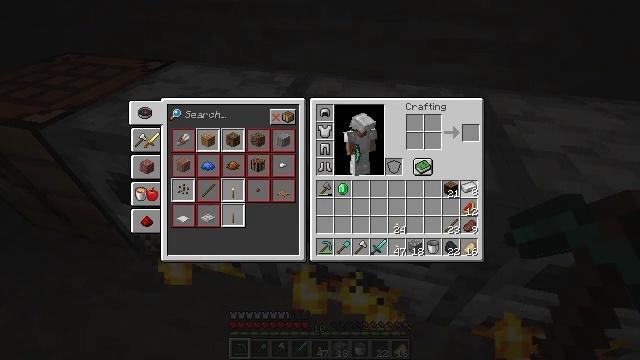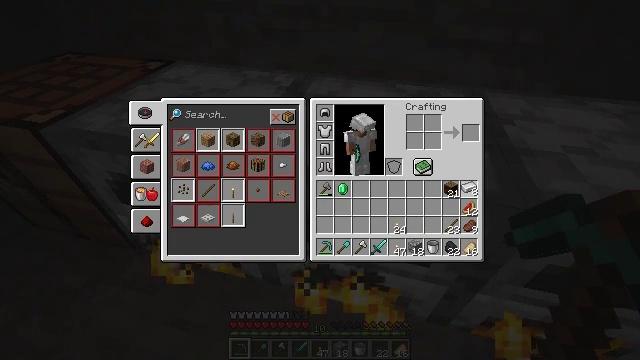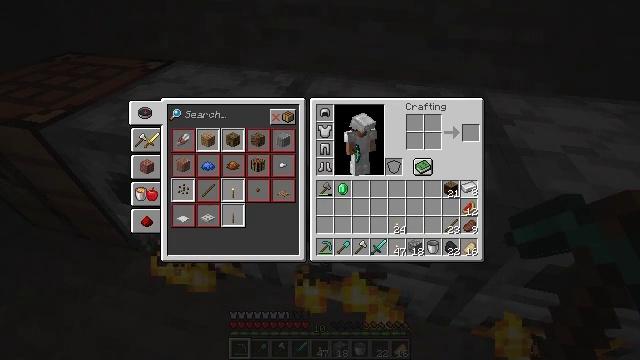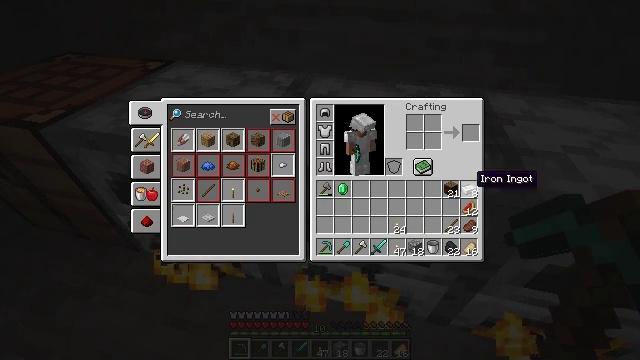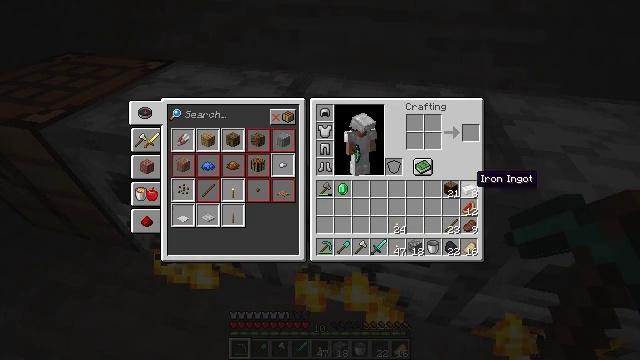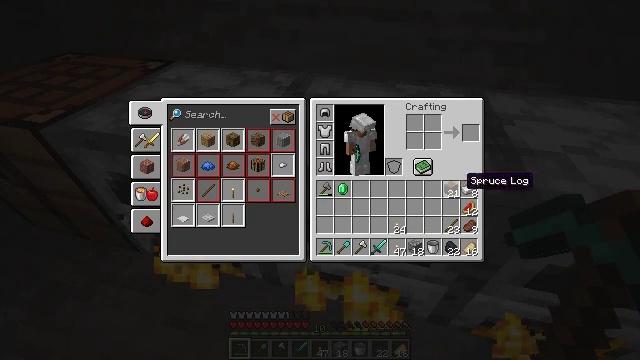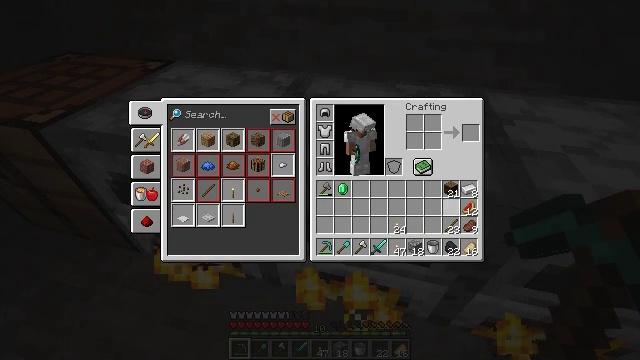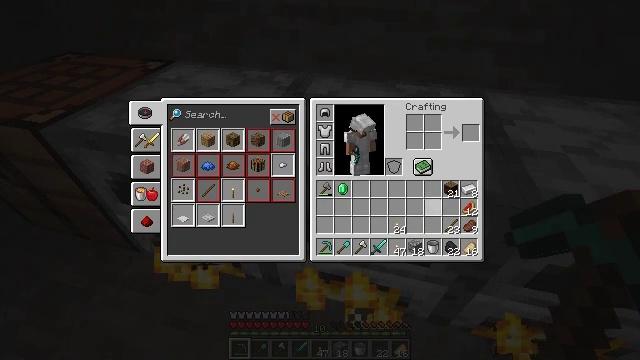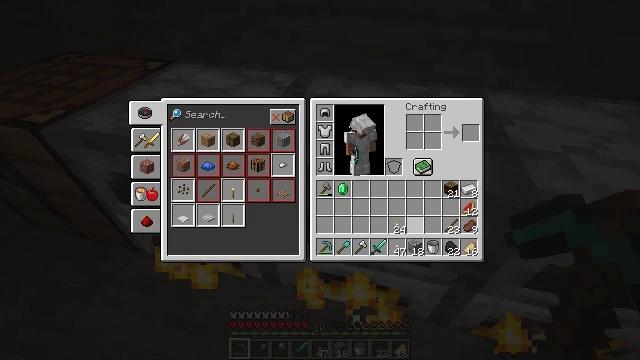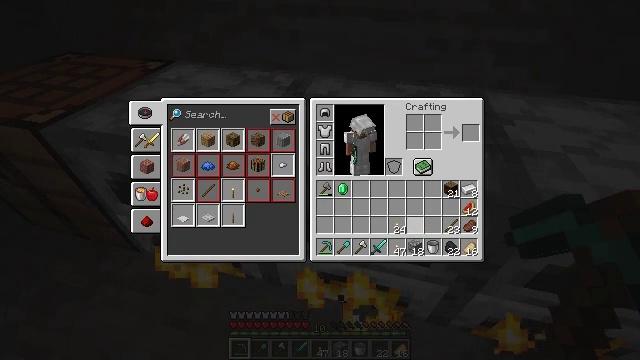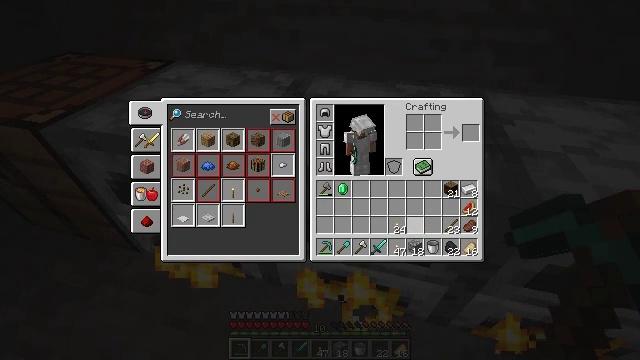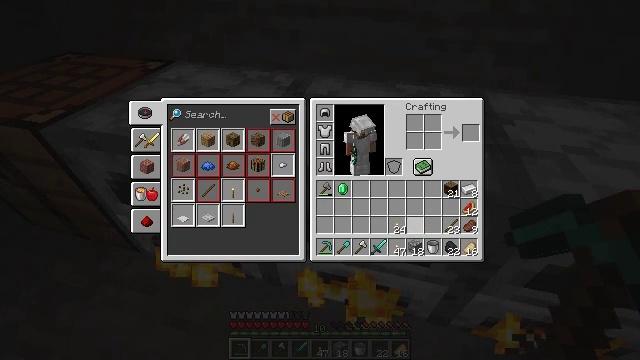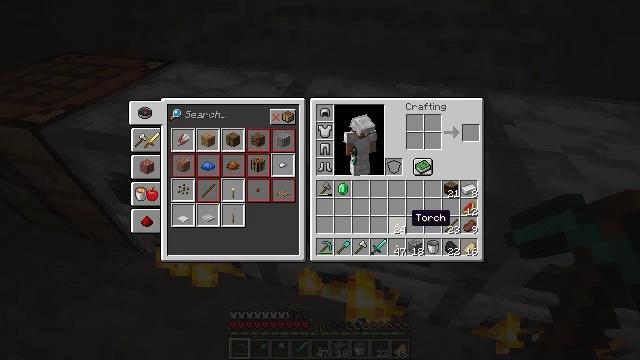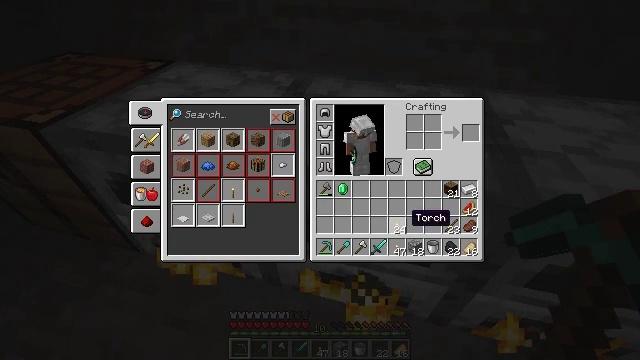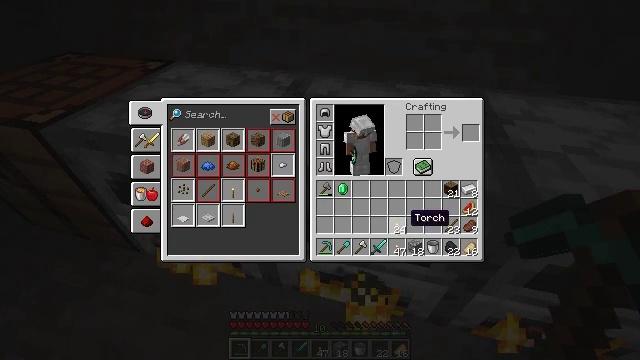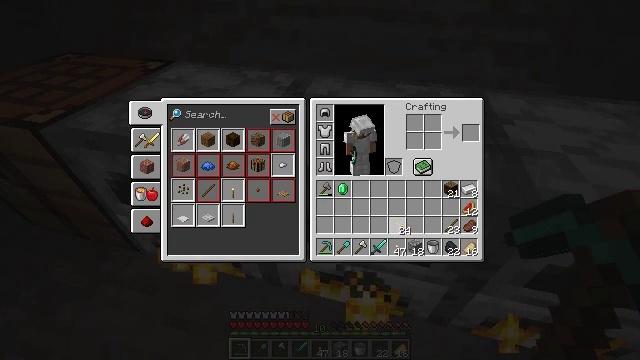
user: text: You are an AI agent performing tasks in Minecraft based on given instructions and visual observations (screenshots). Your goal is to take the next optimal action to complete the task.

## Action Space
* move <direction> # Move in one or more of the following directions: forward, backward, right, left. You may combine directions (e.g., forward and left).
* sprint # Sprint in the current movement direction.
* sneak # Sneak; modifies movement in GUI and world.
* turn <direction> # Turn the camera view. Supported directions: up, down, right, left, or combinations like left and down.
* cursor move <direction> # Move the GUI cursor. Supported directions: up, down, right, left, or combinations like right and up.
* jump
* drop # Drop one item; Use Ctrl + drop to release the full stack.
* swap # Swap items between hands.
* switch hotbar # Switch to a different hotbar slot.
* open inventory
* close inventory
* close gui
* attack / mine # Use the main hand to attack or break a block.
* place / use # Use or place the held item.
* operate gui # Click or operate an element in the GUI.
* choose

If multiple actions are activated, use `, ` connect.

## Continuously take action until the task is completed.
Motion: motion action
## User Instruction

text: Remove an emerald from the inventory.
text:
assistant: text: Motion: operate gui
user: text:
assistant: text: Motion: operate gui
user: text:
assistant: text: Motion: no_op
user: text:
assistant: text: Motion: no_op
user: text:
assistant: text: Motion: cursor move left
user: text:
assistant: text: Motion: cursor move left and down
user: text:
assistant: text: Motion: cursor move left and down
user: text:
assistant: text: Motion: cursor move left and down
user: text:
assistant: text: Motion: no_op
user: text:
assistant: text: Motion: no_op
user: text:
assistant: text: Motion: no_op
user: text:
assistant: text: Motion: no_op
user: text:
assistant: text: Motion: no_op
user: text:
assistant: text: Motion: no_op
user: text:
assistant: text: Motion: operate gui
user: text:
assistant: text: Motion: operate gui
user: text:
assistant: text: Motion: operate gui
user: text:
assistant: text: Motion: no_op
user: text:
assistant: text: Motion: cursor move down
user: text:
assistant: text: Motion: no_op
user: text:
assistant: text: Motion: no_op
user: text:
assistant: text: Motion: no_op
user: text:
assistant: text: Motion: operate gui
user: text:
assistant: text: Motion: operate gui
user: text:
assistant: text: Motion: operate gui
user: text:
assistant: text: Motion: no_op
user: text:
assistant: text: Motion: cursor move up
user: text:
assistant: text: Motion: no_op
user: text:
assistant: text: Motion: no_op
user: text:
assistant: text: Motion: no_op